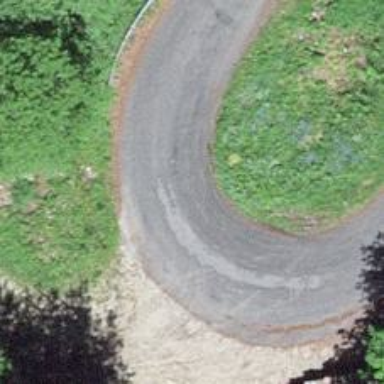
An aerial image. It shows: Unclassified road.